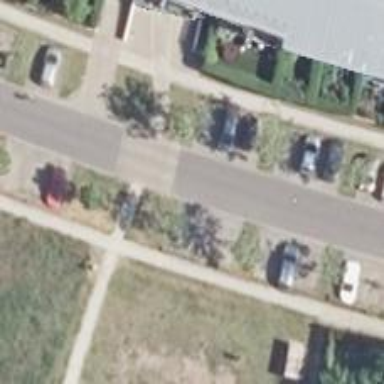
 featuring perpendicular street side parking lanes on both sides."